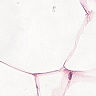
Metastatic tissue present: no